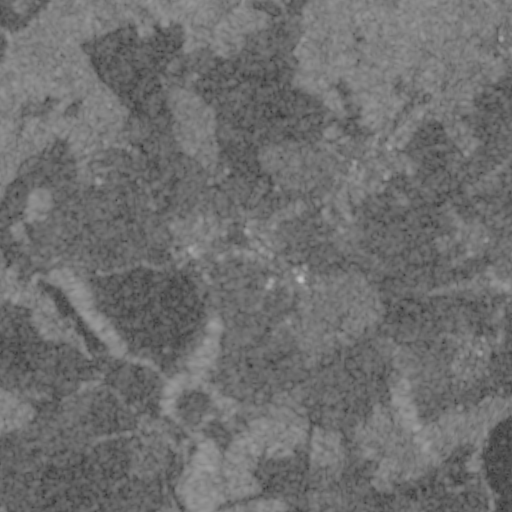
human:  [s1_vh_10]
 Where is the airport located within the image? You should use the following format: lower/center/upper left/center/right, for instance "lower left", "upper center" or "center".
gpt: The airport is located in the upper right of the image.
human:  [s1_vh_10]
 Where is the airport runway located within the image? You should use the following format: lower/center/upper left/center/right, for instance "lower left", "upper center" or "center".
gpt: The airport runway is located in the upper right of the image.
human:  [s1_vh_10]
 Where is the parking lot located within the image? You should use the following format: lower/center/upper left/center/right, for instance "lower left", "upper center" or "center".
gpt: The parking lot is located in the center of the image.
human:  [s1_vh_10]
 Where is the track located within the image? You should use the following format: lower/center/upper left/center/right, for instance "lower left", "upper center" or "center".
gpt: There is no track in the image.

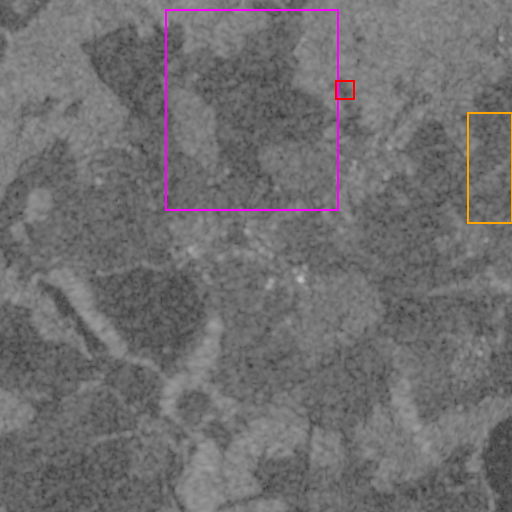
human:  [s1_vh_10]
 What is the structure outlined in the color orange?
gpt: The structure outlined in orange is an airport.
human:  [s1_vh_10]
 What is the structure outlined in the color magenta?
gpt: The structure outlined in magenta is a crop field.
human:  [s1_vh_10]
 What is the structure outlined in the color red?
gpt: The structure outlined in red is a park.
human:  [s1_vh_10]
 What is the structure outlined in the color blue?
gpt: There is no blue outline.